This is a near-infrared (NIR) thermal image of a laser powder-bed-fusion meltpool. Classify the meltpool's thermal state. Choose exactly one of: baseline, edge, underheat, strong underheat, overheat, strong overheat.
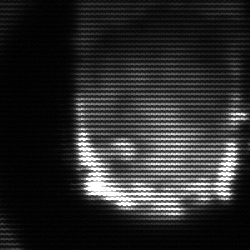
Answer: baseline